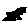
Label: cloud